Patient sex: M
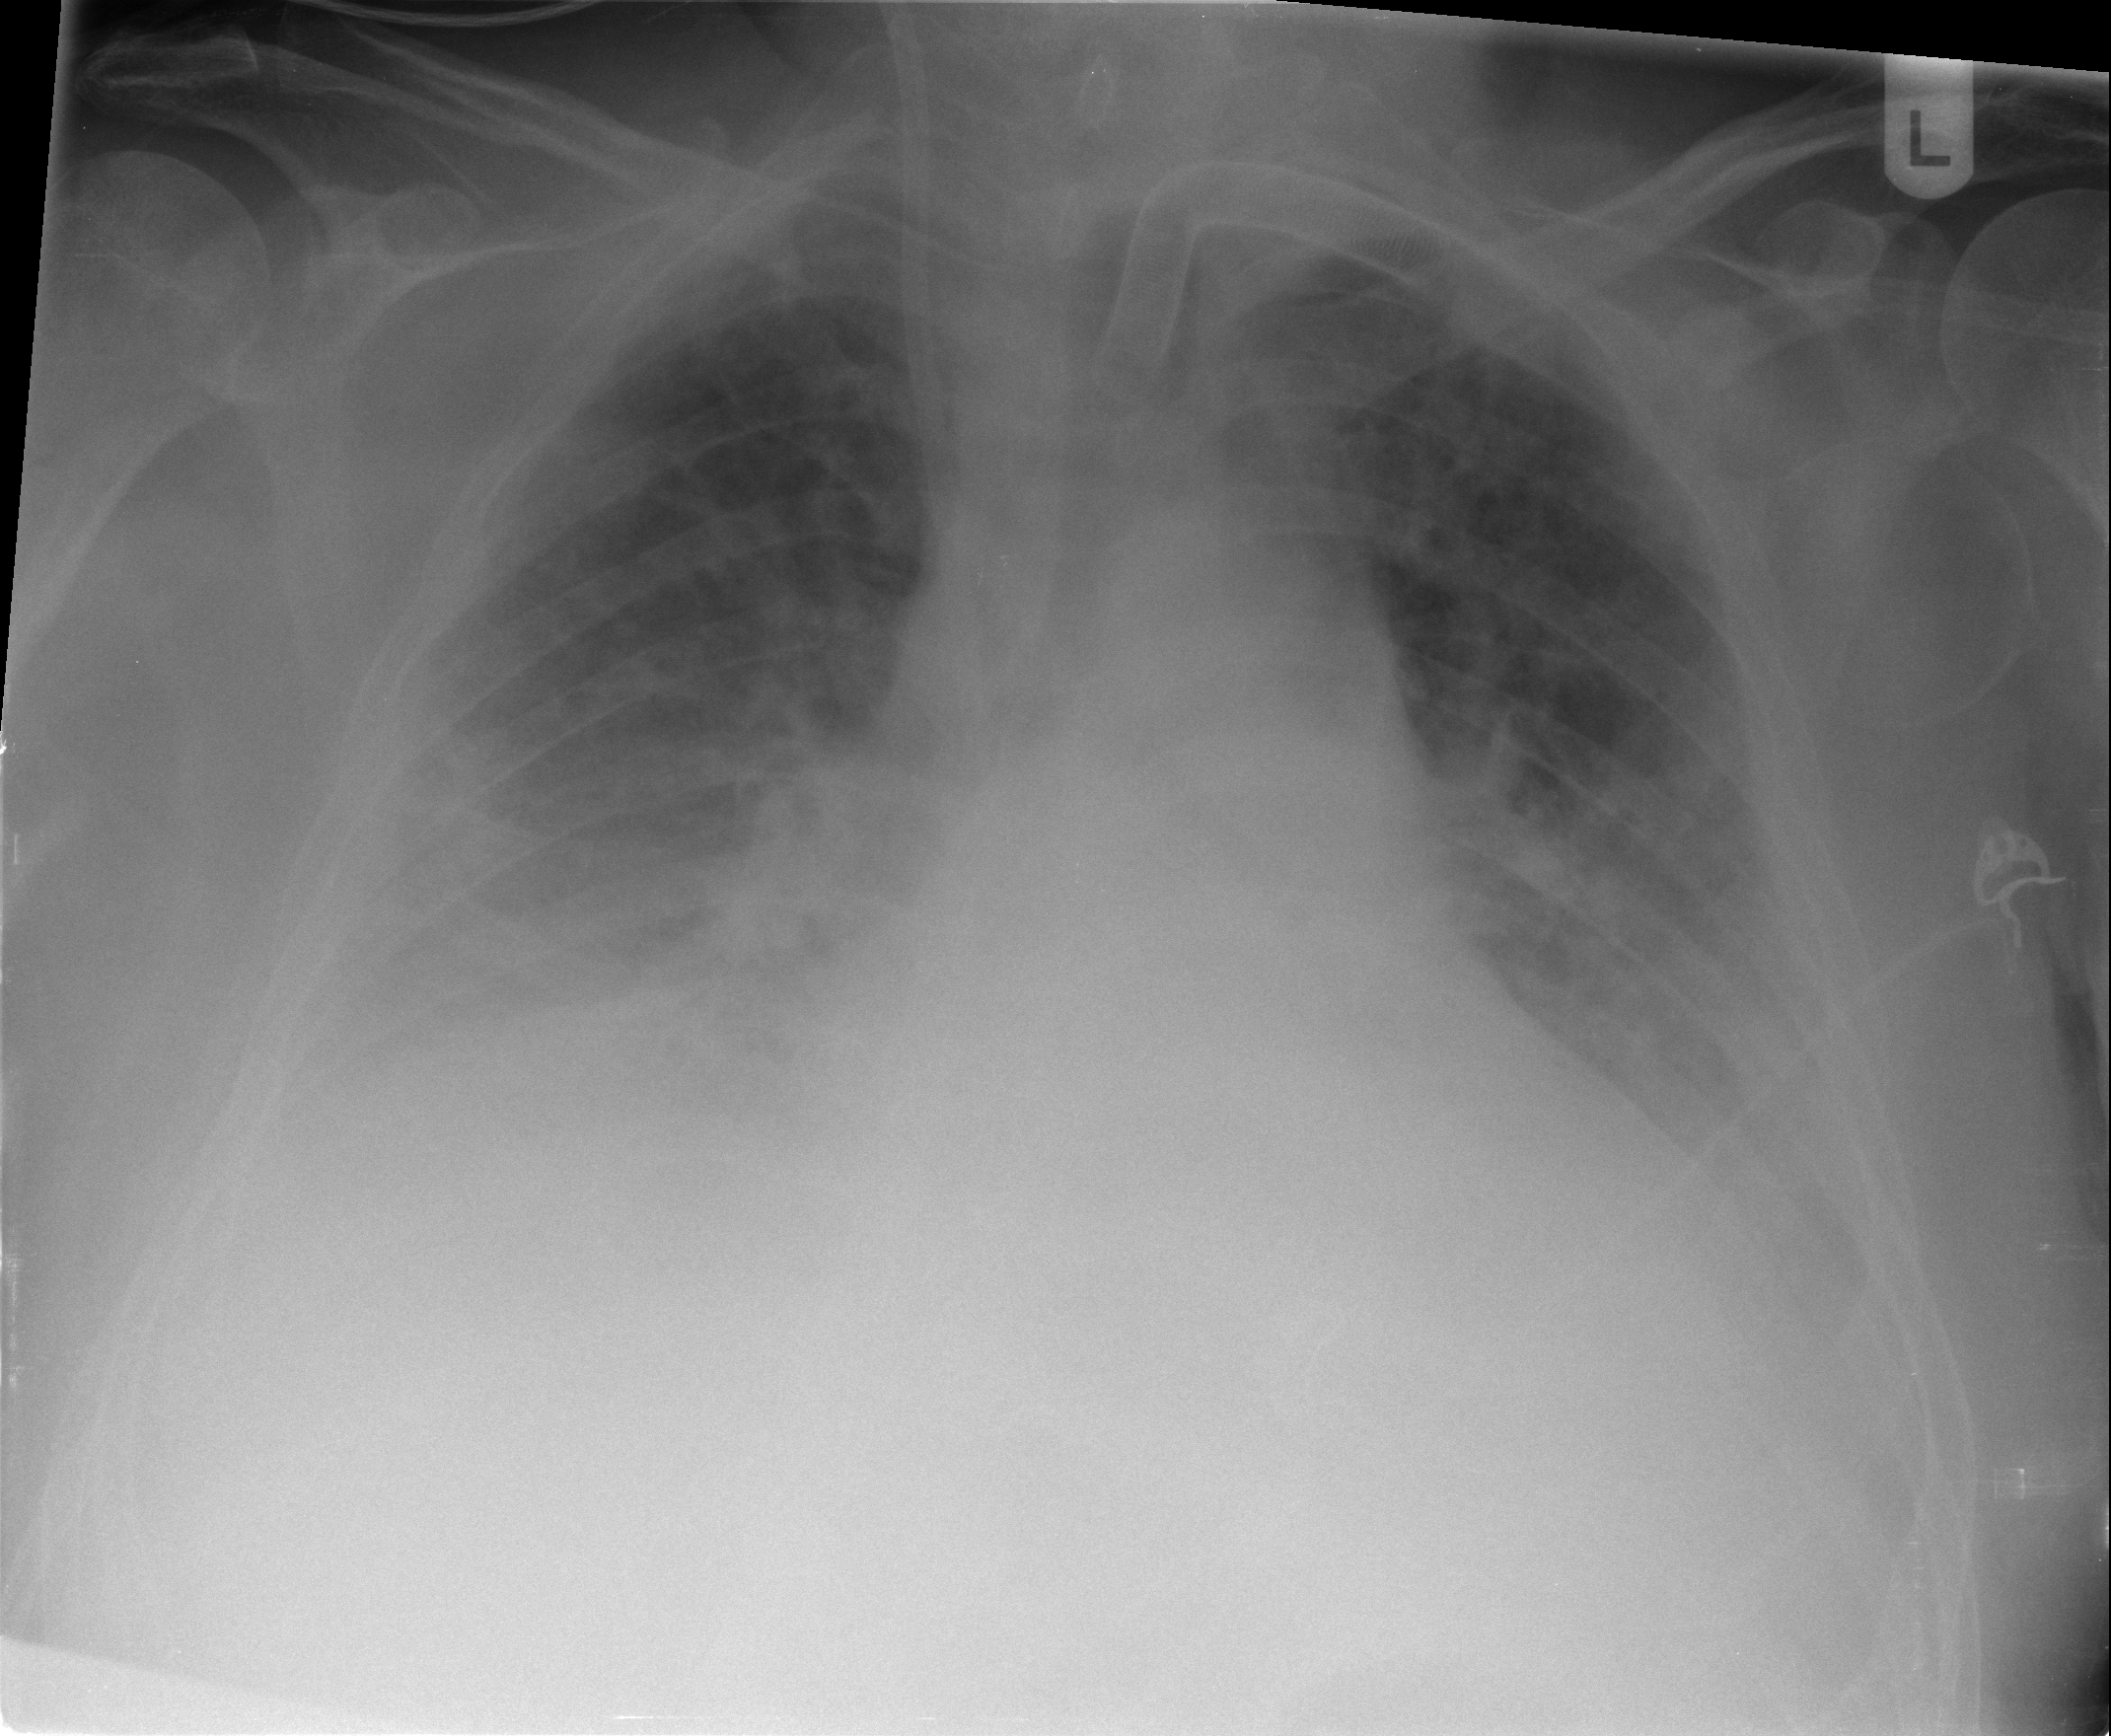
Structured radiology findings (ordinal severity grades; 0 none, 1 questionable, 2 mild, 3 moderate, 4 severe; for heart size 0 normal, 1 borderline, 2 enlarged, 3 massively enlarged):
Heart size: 2
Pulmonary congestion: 0
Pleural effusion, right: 2
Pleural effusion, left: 2
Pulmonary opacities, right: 2
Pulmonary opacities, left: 1
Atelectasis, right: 2
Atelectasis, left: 2